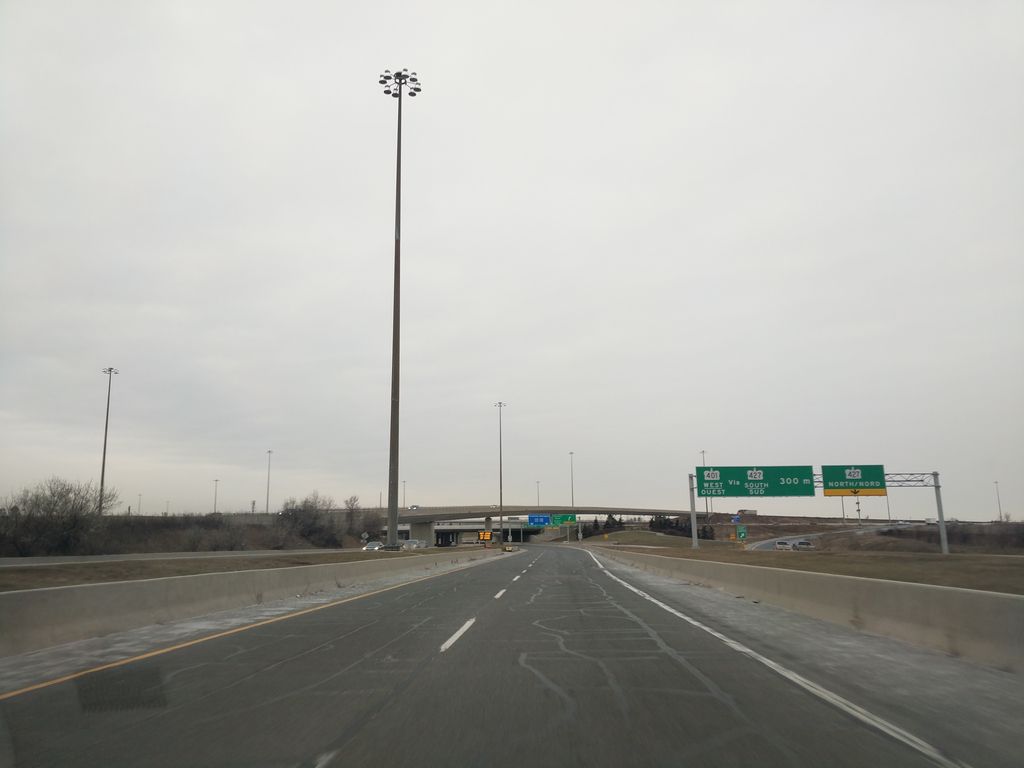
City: toronto